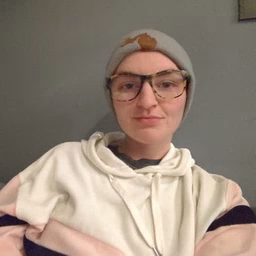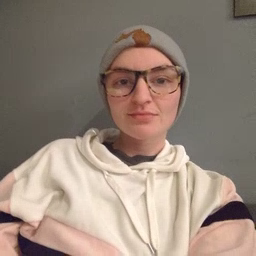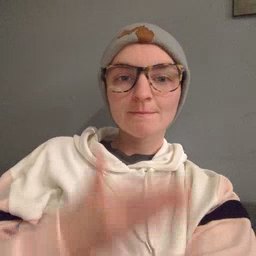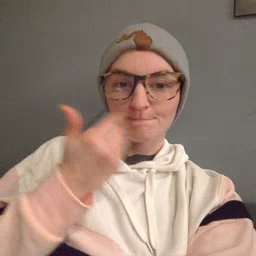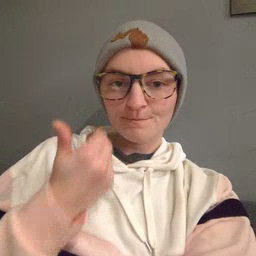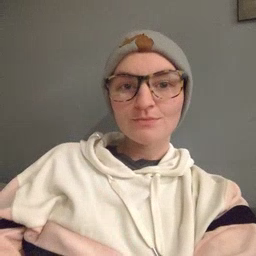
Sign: napkin